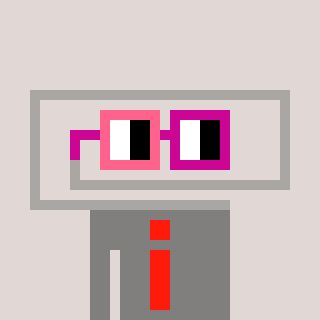
a pixel art character with square pink and red glasses, a paperclip-shaped head and a bluegrey-colored body on a warm background